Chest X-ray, PA view. Patient: 56 years old, sex M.
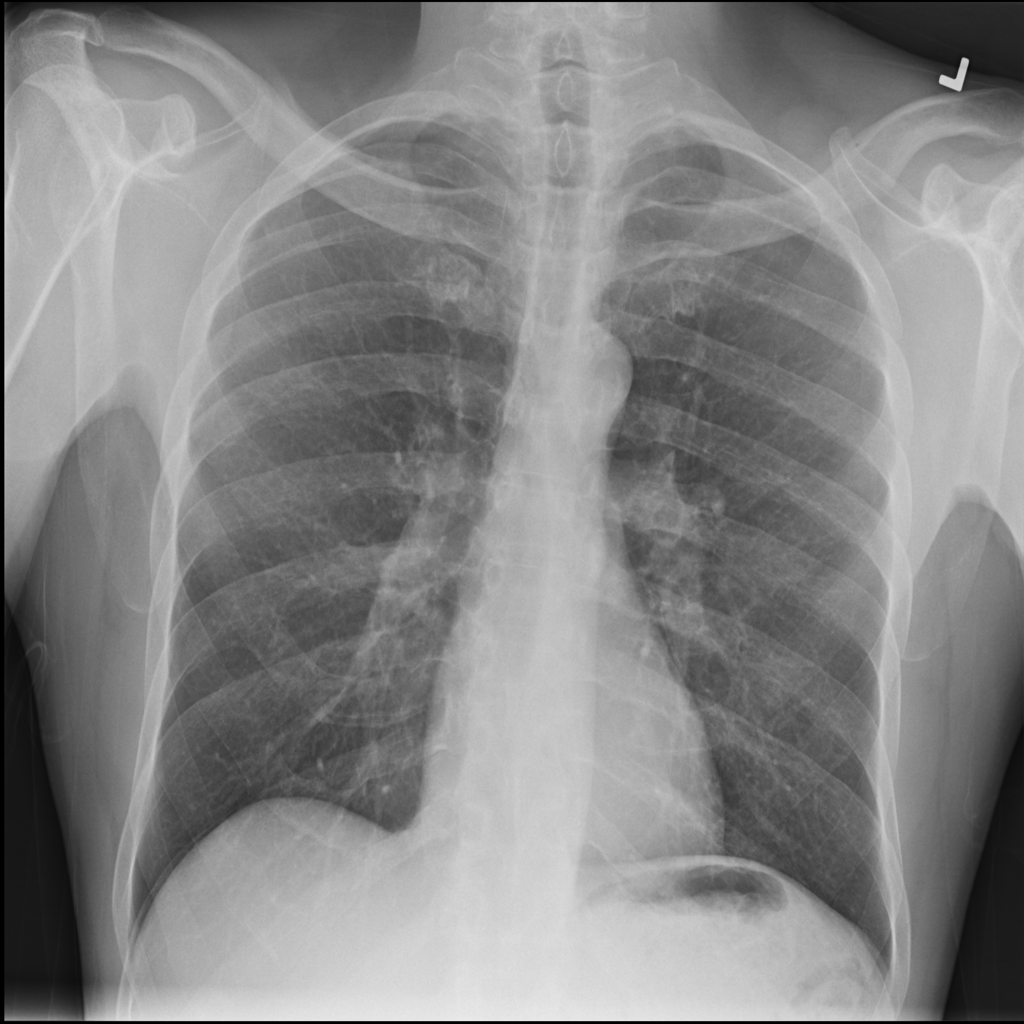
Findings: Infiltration